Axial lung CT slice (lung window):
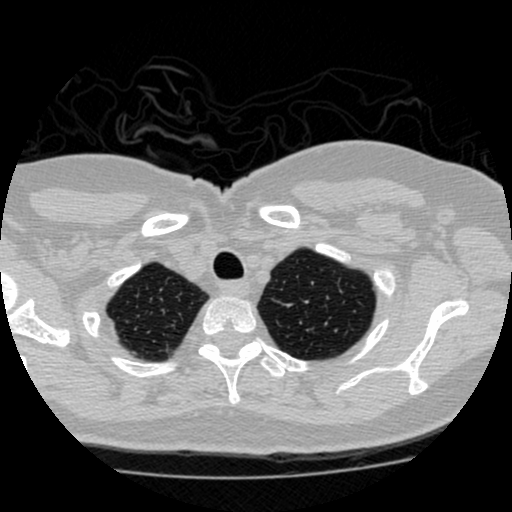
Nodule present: no